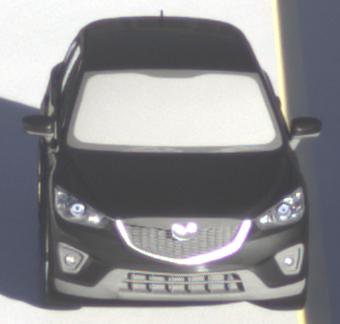
Make: Mazda
Model: CX-5 2.0 SKYACTIV-G 160
Detailed model: CX-5 (GH)
Model produced from: 2012/04
Model produced until: 2015/02
Doors: 5
Color: black
Road condition: wet road
Daytime: morning or afternoon
Contrast: high contrast